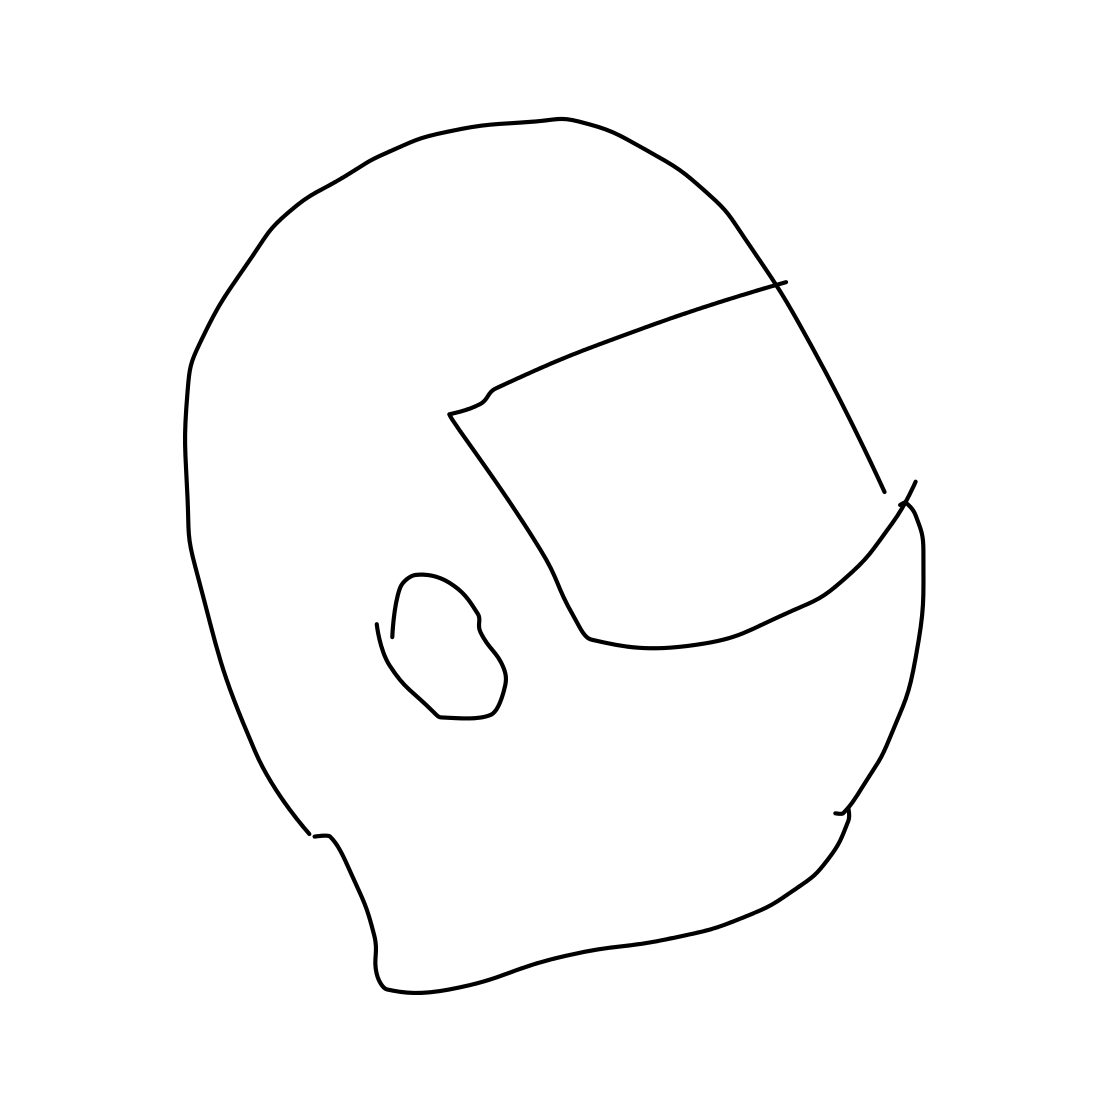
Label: helmet